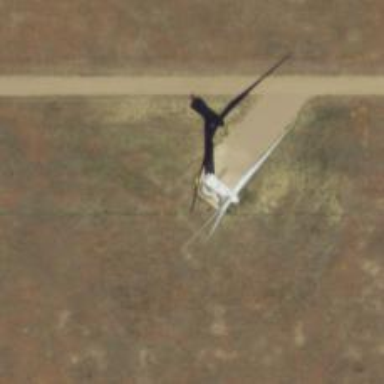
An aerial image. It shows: Wind turbine generator that utilizes wind as its source for generating electricity. It is of the horizontal axis type.